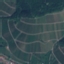
Land use / land cover: PermanentCrop